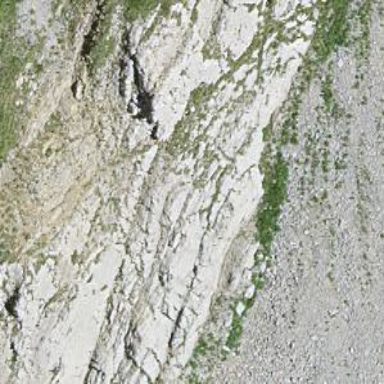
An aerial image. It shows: Natural rock formation.